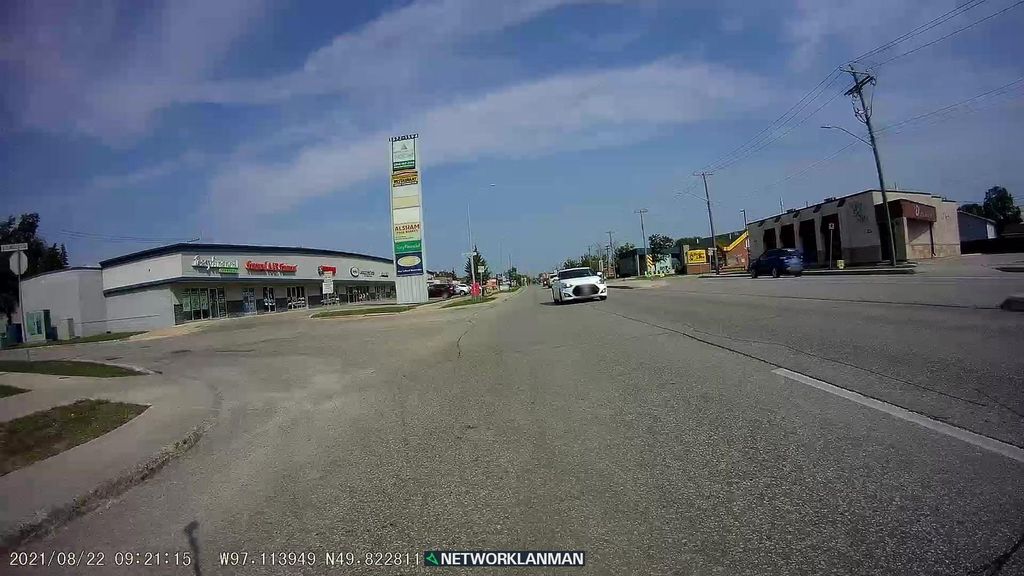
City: winnipeg